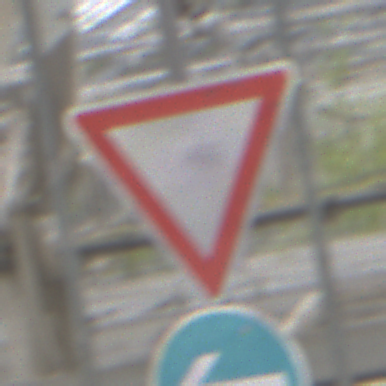
Verkehrszeichen: VorfahrtGewaehren
Zusatzzeichen unten: VorgeschriebeneFahrtrichtungHierLinks
Umgebung: Roofed, Special
Tageszeit: Midday
Wetter: Overcast
Licht: Natural
Jahreszeit: NotSpecified
Kontrast: LowContrast